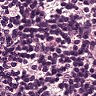
Metastatic tissue present: no